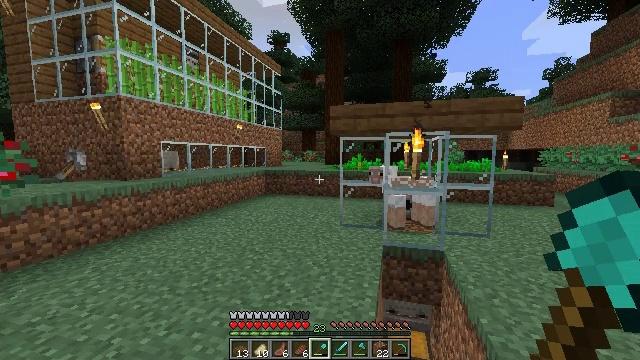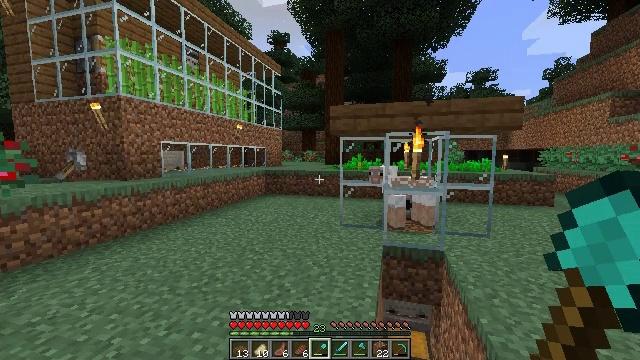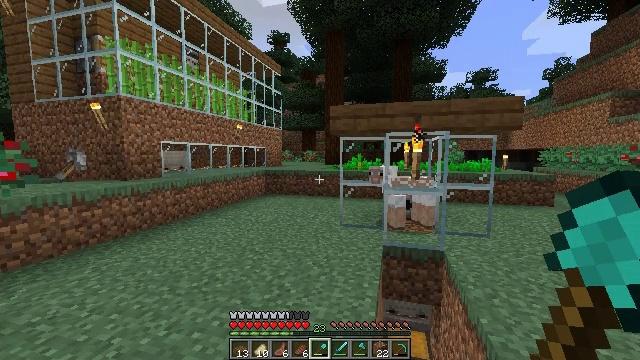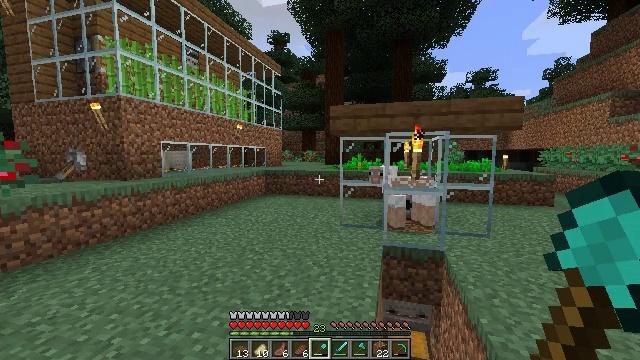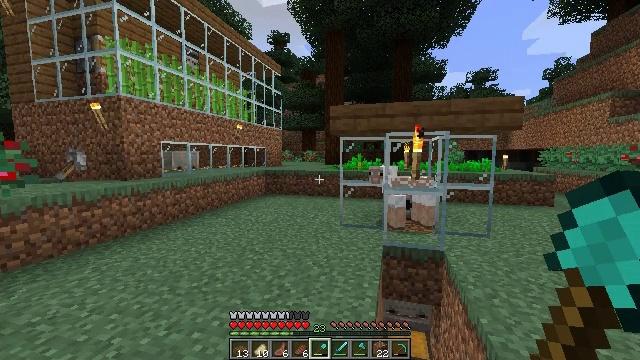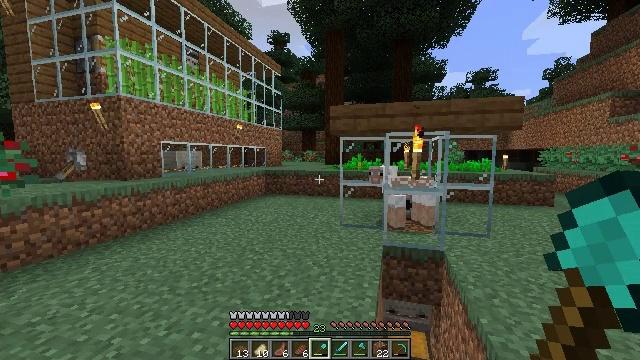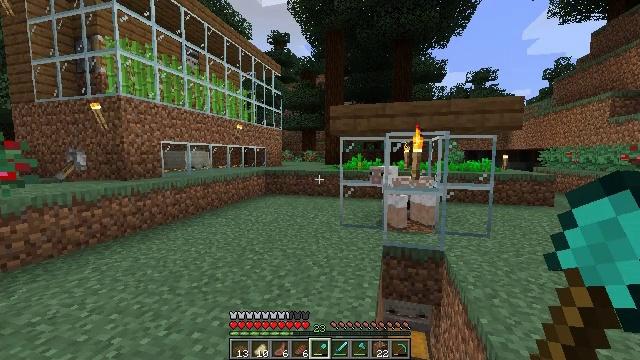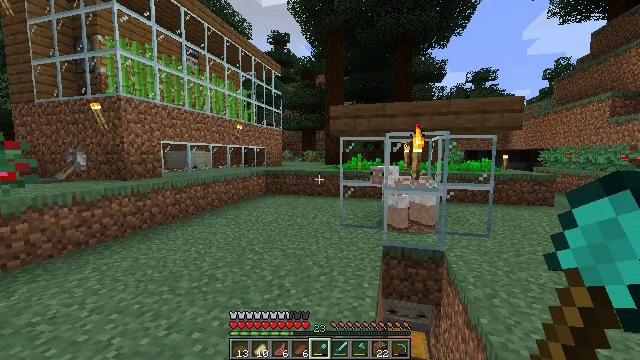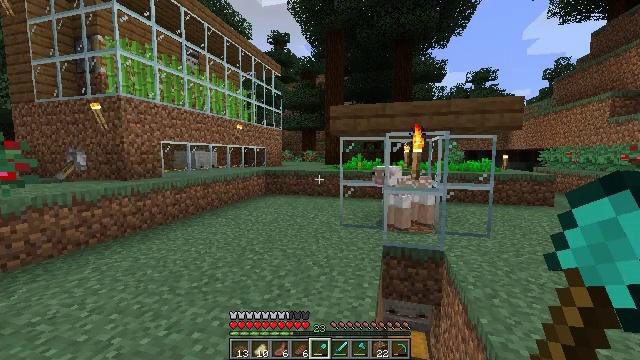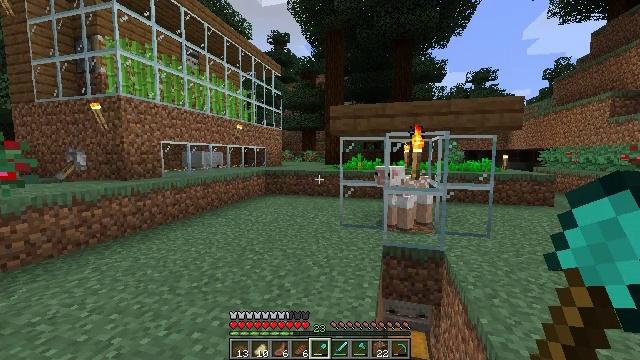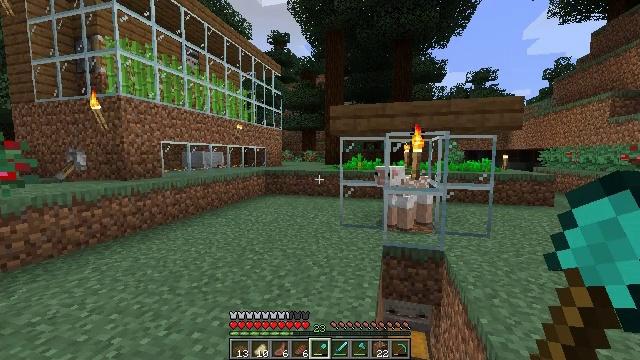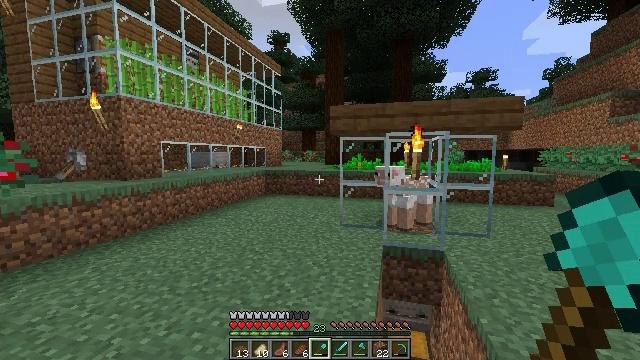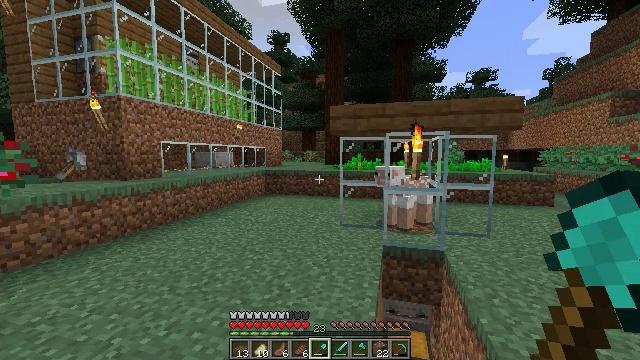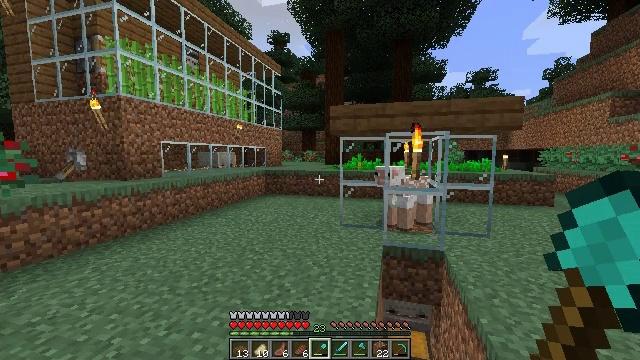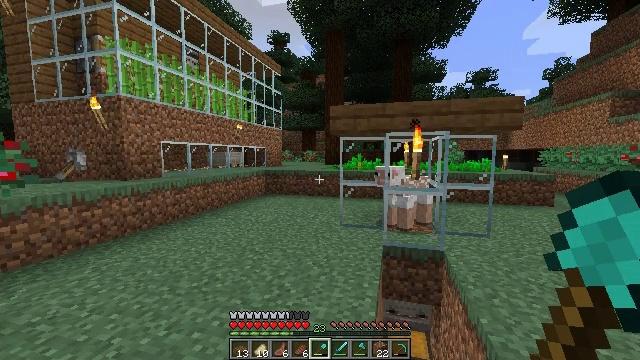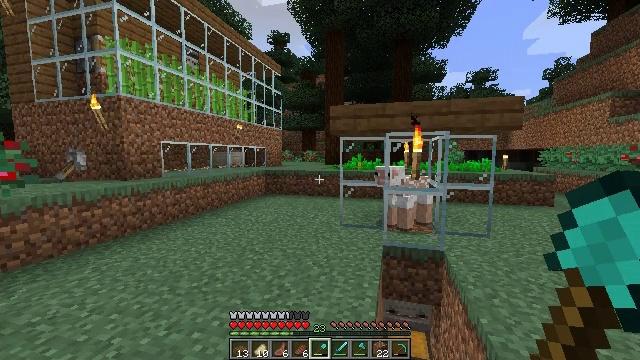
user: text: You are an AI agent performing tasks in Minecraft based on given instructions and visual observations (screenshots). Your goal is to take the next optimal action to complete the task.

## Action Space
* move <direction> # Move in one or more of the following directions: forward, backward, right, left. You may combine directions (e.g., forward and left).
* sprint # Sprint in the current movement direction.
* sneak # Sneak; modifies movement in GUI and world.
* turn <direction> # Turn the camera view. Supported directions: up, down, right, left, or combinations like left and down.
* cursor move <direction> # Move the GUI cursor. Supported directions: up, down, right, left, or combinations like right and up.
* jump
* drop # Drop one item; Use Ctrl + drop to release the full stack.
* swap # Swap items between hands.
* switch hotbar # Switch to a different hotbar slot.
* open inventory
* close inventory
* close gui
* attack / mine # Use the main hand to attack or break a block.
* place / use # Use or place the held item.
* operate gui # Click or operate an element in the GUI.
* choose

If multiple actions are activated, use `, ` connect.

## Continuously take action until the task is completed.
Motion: motion action
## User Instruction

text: Kill mobs.
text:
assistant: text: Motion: no_op
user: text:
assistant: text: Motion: no_op
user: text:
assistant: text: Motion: no_op
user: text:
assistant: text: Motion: no_op
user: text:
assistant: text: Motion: no_op
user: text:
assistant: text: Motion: no_op
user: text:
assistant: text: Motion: no_op
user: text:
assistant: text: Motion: no_op
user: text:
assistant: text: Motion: no_op
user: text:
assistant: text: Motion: no_op
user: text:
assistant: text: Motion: no_op
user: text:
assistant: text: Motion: no_op
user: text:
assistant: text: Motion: no_op
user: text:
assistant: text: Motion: no_op
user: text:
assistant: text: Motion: no_op
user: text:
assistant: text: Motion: no_op
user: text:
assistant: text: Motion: no_op
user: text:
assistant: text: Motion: no_op
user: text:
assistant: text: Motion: no_op
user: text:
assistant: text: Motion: no_op
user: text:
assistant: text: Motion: no_op
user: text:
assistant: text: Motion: no_op
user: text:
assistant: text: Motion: no_op
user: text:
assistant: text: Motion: no_op
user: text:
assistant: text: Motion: no_op
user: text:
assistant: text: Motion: no_op
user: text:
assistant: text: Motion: no_op
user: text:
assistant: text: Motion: no_op
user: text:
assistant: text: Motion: no_op
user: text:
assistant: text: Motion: no_op